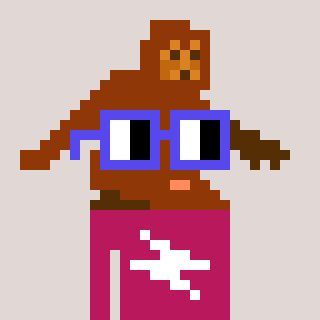
a pixel art character with square blue glasses, a bigfoot-shaped head and a darkpink-colored body on a warm background